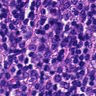
Metastatic tissue present: no